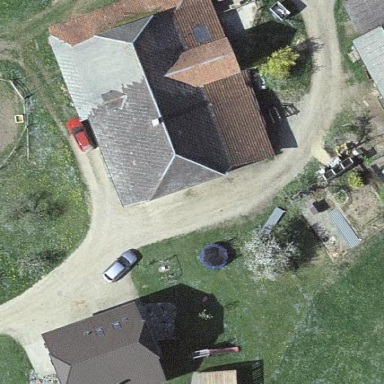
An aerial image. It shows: Farmyard area.